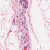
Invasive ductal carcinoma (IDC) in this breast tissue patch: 0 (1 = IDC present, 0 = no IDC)